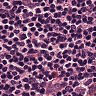
Metastatic tissue present: no